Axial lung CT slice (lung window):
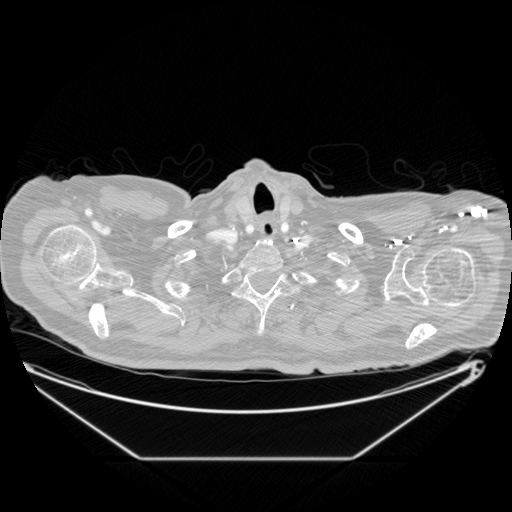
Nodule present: no